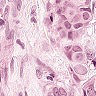
Metastatic tissue present: yes